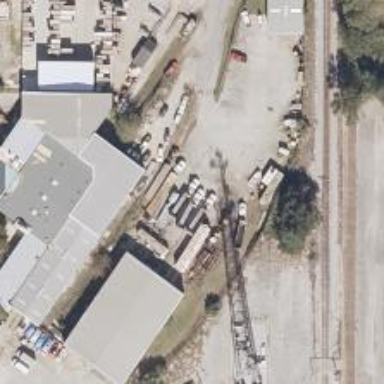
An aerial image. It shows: Railway spur service.